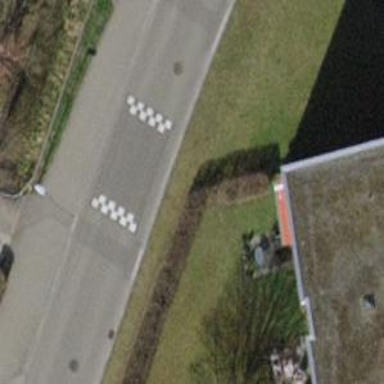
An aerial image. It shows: Traffic cushion.